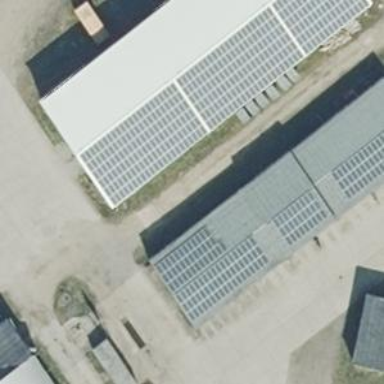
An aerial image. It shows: Solar power generator using photovoltaic panels.